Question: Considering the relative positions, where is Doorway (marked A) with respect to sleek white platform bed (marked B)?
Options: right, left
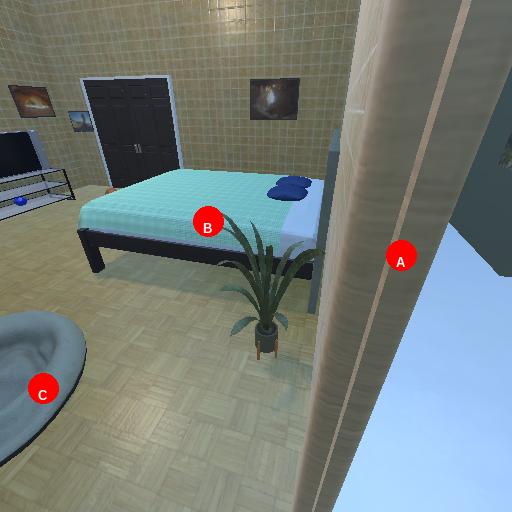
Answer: right